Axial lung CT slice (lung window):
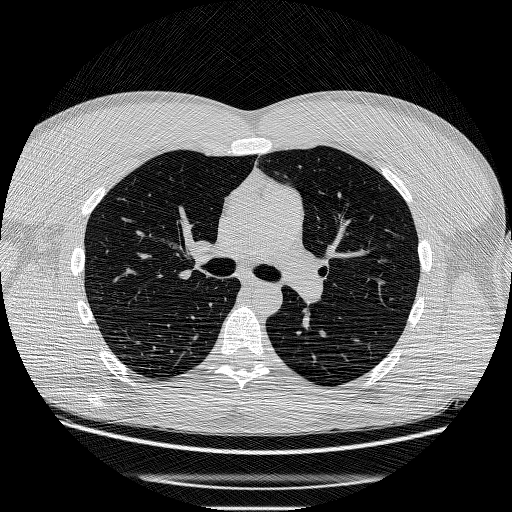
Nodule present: no